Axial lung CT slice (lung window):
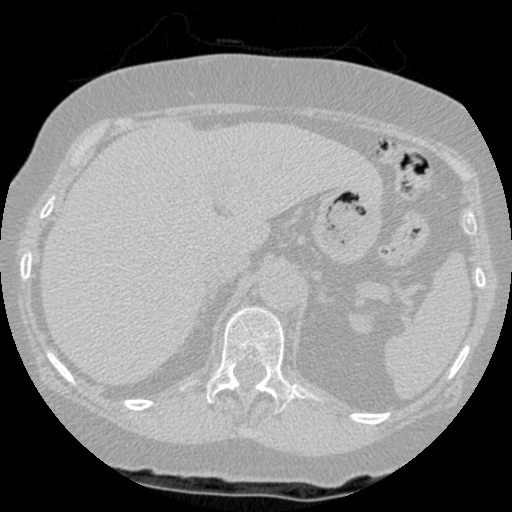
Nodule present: no